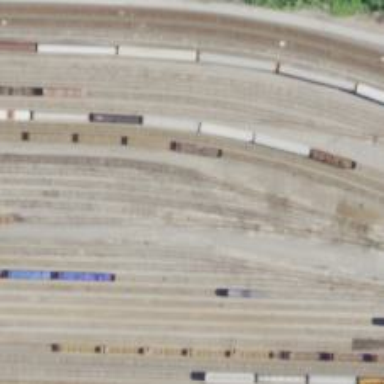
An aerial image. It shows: Railway yard.